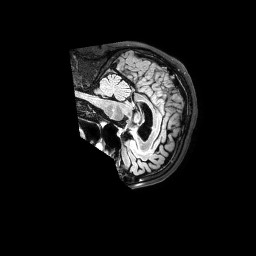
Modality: FLAIR
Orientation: sagittal
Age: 66
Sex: male
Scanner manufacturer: philips
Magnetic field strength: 3 T
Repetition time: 4.8 s
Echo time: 0.2809 s